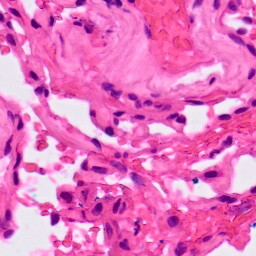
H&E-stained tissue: Lung